Question: I'm new to all this. I managed to crawl through 3600+ items in a page and extract data such as Name, address, phone, mail. All of which I wrote to a .csv file.
My excitement was cut short when I discovered that some of the distributors had missing information (information that's written in the website, and have been written incorrectly to the .csv. Furthermore, some blank columns (like 'B') were created.
Also, I couldn't find a way for the square brackets and the apostrophes to not be written, but I can easily erase them all with LibreOficce Calc.
(In my code I only pasted a few urls out of 3600+, including the ones in the attached picture that show the problem)
'''
import scrapy
import requests
import csv
class QuotesSpider(scrapy.Spider):
name = "final"
def start_requests(self):
urls = [
'https://www.bosch-professional.com/ar/es/dl/localizador-de-distribuidores/localizador-de-distribuidores/distribuidor/boschla01586 /zarate/bodelon-edgardo-aristides/?countrySelectorCode=AR', 'https://www.bosch-professional.com/ar/es/dl/localizador-de-distribuidores/localizador-de-distribuidores/distribuidor/boschla01778/zarate/cesario- mariano-rodrigo/?countrySelectorCode=AR', 'https://www.bosch- professional.com/ar/es/dl/localizador-de-distribuidores/localizador-de-distribuidores/distribuidor/boschla00140/zarate/de-vicenzi-elio-mario-g.-rosana-sh/?countrySelectorCode=AR', 'https://www.bosch-professional.com/ar/es/dl/localizador-de-distribuidores/localizador-de-distribuidores/distribuidor/boschla01941/zarate/de-vincenzi-elio-mario-y-rosana-sh/?countrySelectorCode=AR', 'https://www.bosch-professional.com/ar/es/dl/localizador-de-distribuidores/localizador-de-distribuidores/distribuidor/boschla02168/zarate/ferreterias-indufer-s.a./?countrySelectorCode=AR',
]
for url in urls:
yield scrapy.Request(url=url, callback=self.parse)
def parse(self, response):
marca = []
names = []
direcc = []
locali = []
telef = []
mail = []
site = []
for item in response.css('div.item-content'):
marca.append('Bosch')
names.append(item.css('p.item-name::text').extract())
lista_direcc = item.css('p.item-address::text').extract()
direcc.append(lista_direcc[0].strip())
locali.append(lista_direcc[1].strip())
telef.append(item.css('a.btn-phone.trackingElement.trackingTeaser::text').extract())
mail.append(item.css('a.btn-email.trackingElement.trackingTeaser::text').extract())
site.append(item.css('a.btn-website.trackingElement.trackingTeaser::text').extract())
with open('base.csv', 'a') as csvFile:
fieldnames = ['Empresa', 'Nombres', 'Direccion' , 'Localidad', 'Telefono', 'Mail', 'Sitio Web']
writer = csv.DictWriter(csvFile, fieldnames=fieldnames)
writer.writerow({'Empresa' : marca, 'Nombres' : names, 'Direccion' : direcc, 'Localidad' : locali, 'Telefono' : telef, 'Mail' : mail, 'Sitio Web' : site })
csvFile.close()
'''

You can see an example of what I'm talking about. The program created several extra columns and in some cases shifted the data one column to the left.
I assume that the solution to this is quite simple, as all my previous questions have been. But yet it's puzzling me.
So thanks a lot for any help and for tolerating my poor English. Cheers!
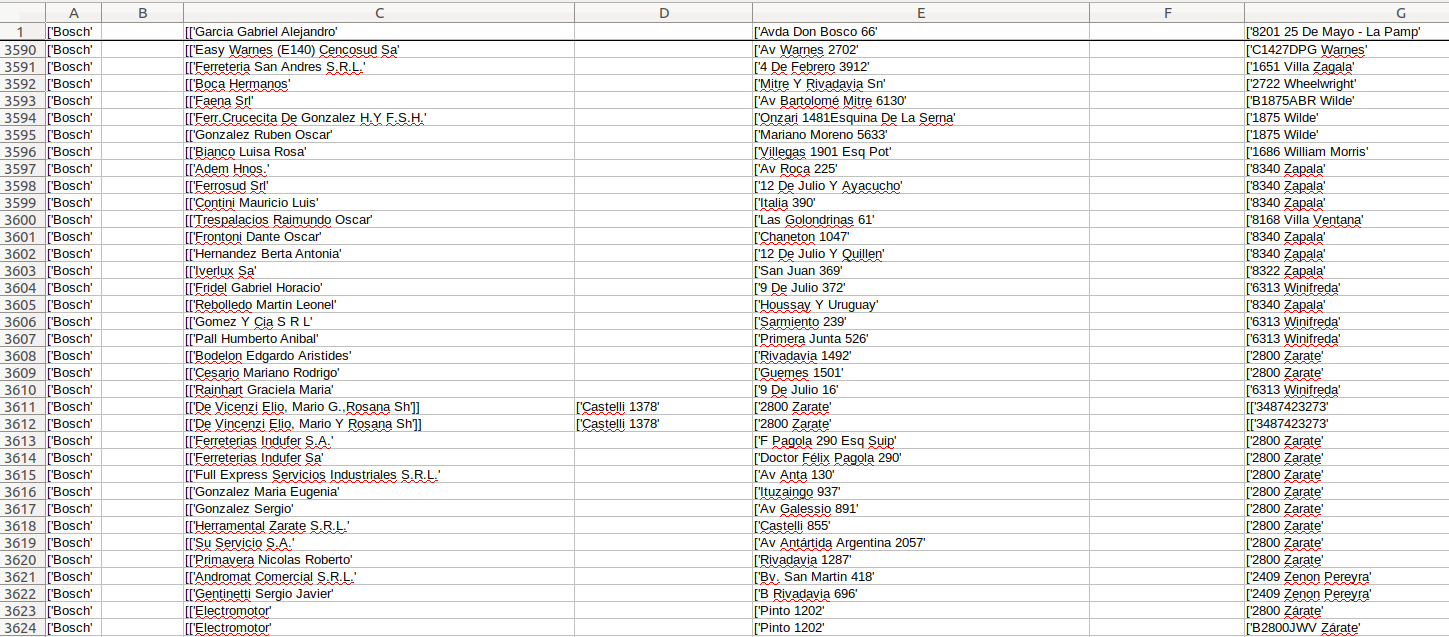
Answer: Firstly, rather use the <URL> instead of your own CSV writer method. In other words, 'yield' the item instead and let Scrapy handle the CSV.
And secondly, don't write to the CSV. That is why you get '[[' and '[' in the output. It is likely also the reason for the extra columns due to unnecessary commas (from the lists) in the output.
Another point is you do not need to implement 'start_request()'. You can just specify your URLs in a 'start_urls' property.
---
Here is an example:
'''
import scrapy
class QuotesSpider(scrapy.Spider):
name = "final"
start_urls = [
# ...
]
def parse(self, response):
for item in response.css('div.item-content'):
lista_direcc = item.css('p.item-address::text').getall()
yield {
'Empresa': 'Bosch',
'Nombres': item.css('p.item-name::text').get(),
'Direccion': lista_direcc[0].strip(),
'Localidad': lista_direcc[1].strip(),
'Telefono': item.css('a.btn-phone.trackingElement.trackingTeaser::text').get(),
'Mail': item.css('a.btn-email.trackingElement.trackingTeaser::text').get(),
'Sitio Web': item.css('a.btn-website.trackingElement.trackingTeaser::text').get(),
}
'''
As mentioned by @Gallaecio in the comments below, it is better to use 'get()' instead of 'extract()' when you expect a single item (and it is the preferred usage nowadays). Read more here: <URL>
To get the CSV you can run:
'scrapy runspider spidername.py -o output.csv'